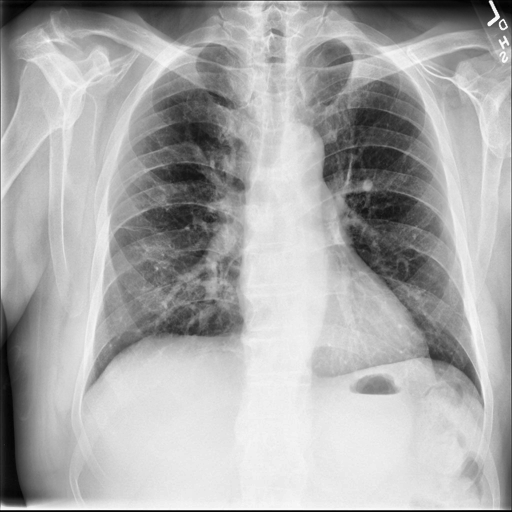
Finding: NORMAL